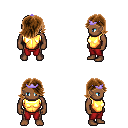
a pixel art fantasy rpg character, male body template, human, dark skin, gold chest armor, red pants, brown swoop hairstyle, purple tiara, four views (front, back, left, right), 2x2 character sprite sheet, small pixel art, hard edges, no anti-aliasing